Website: lowes
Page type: order-returns
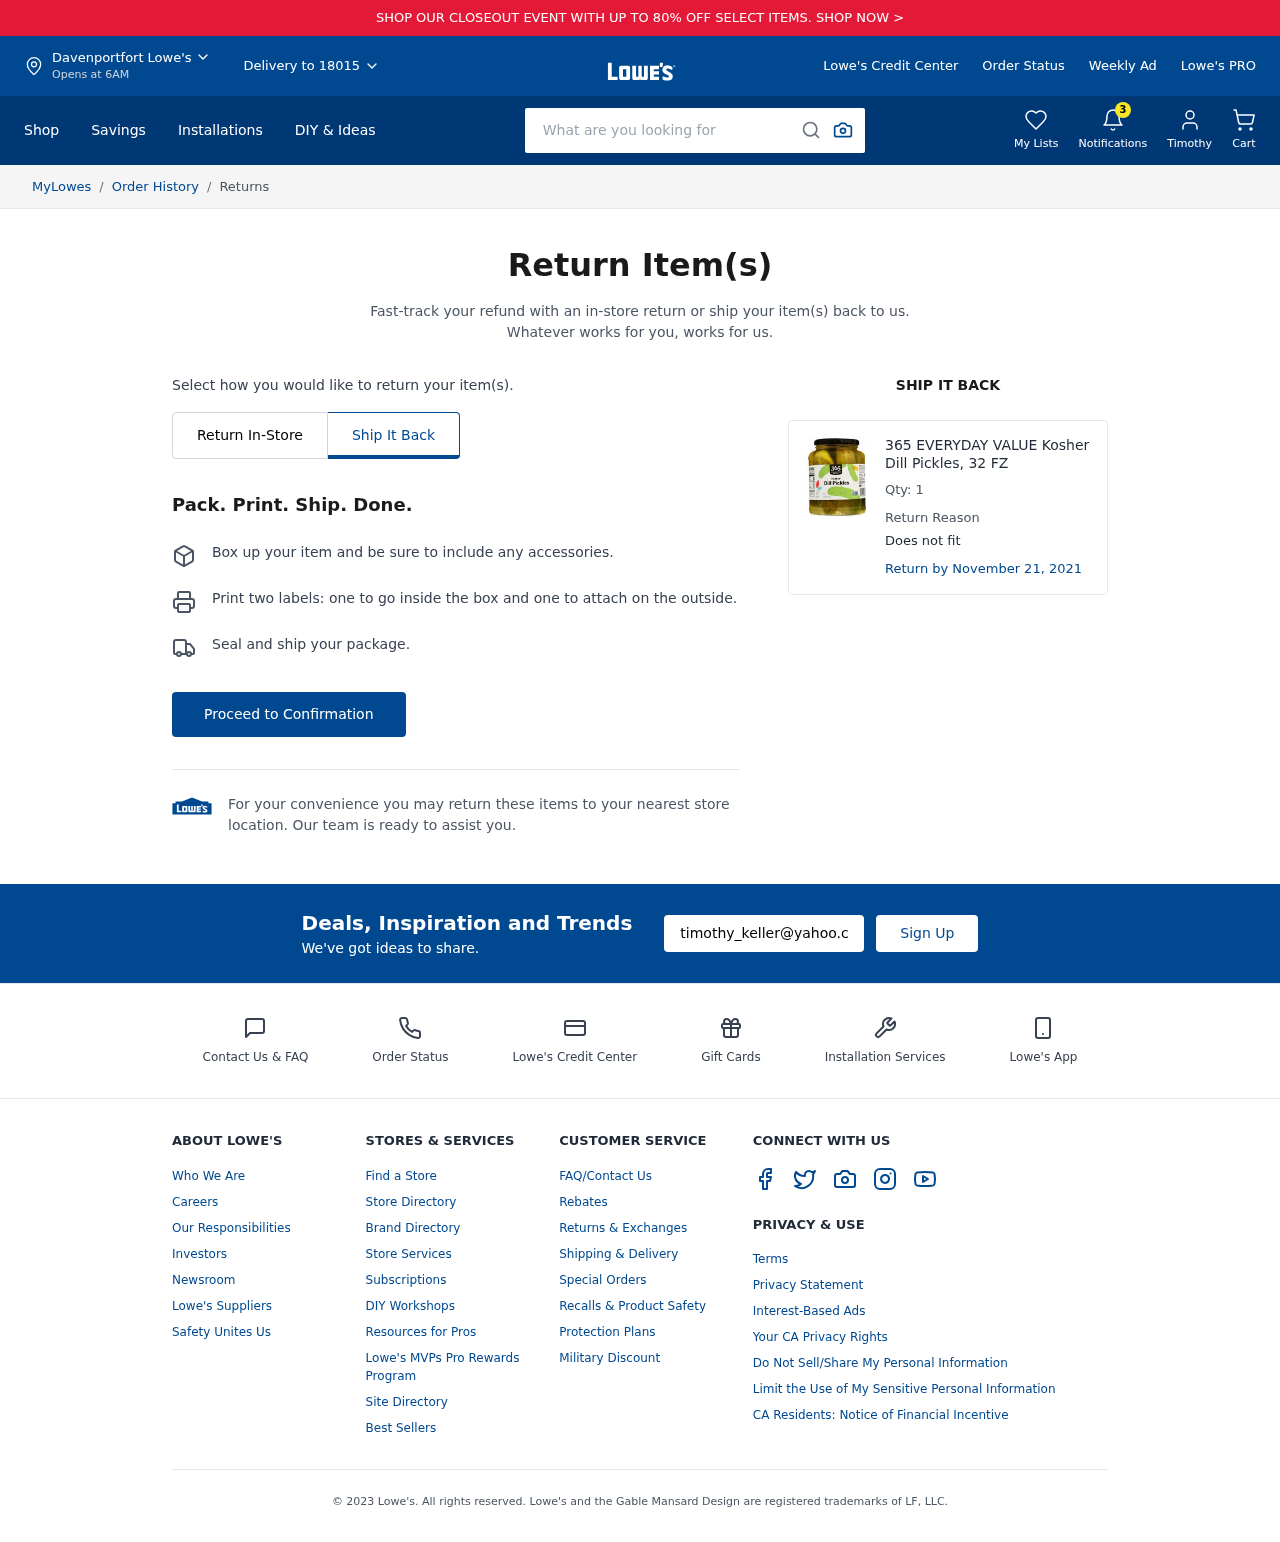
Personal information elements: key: PII_CITY
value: Davenportfort
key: PII_EMAIL
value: timothy_keller@yahoo.com
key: PII_FIRSTNAME
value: Timothy
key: PII_POSTCODE
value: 18015
Product elements: key: PRODUCT1_NAME
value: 365 EVERYDAY VALUE Kosher Dill Pickles, 32 FZ
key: PRODUCT1_QUANTITY
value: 1
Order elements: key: ORDER_RETURN_BY_DATE
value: November 21, 2021
Search elements: key: HEADER_SEARCH
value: What are you looking for
Other elements: key: NOTIFICATION_COUNT
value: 3